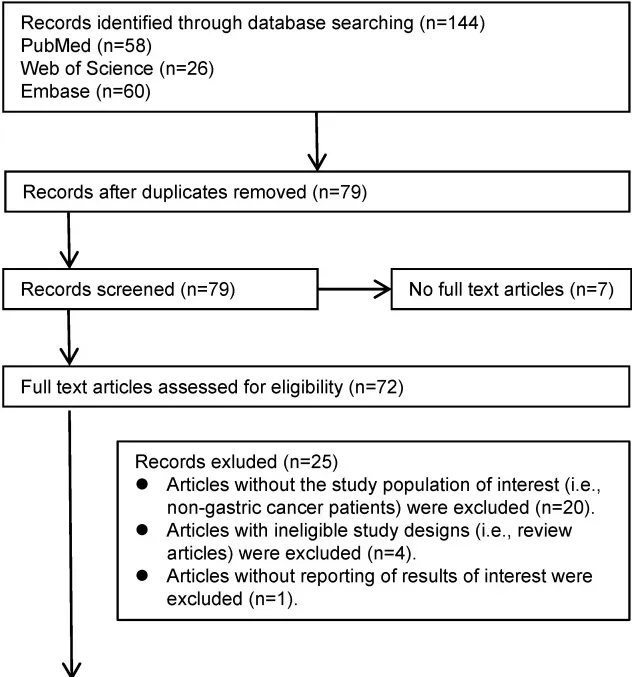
Literature review flowchart.
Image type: chart (chart)